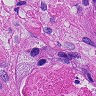
Metastatic tissue present: yes